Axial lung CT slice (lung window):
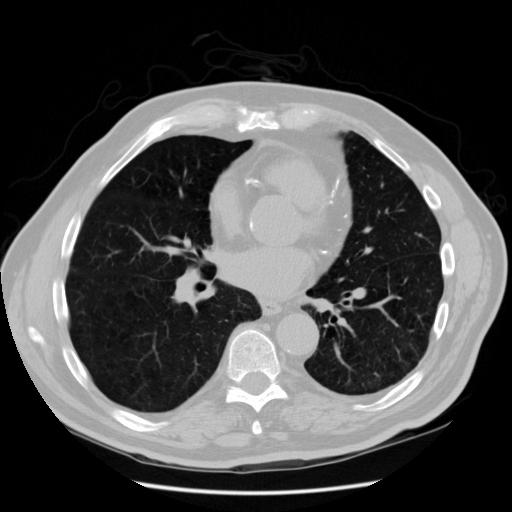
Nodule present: no